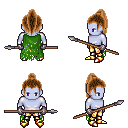
a pixel art fantasy rpg character, male body template, dark elf, purple skin, green tattered cape, gold greaves, brown long topknot hairstyle, metal gloves, gold boots, spear, four views (front, back, left, right), 2x2 character sprite sheet, small pixel art, hard edges, no anti-aliasing